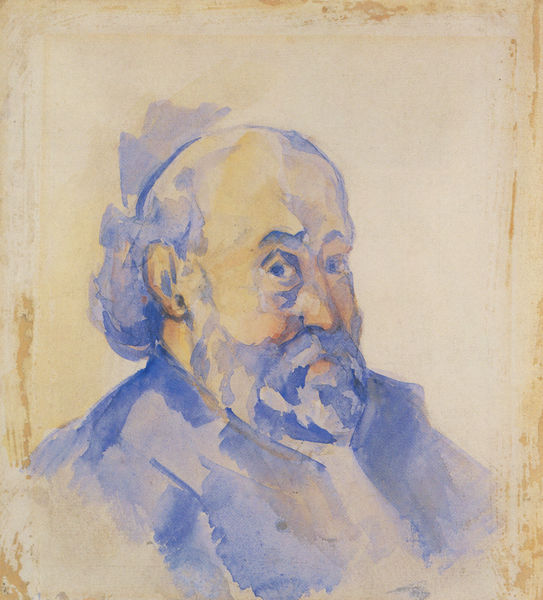
Titel: Portrait de l'artiste
Künstler: Paul Cézanne
Institution: Privatbesitz
Schlagwörter: blau, kopf, mann, schatten, wasser, weiß, aquarell, cezanne, gelb, impressionismus, ocker, braun, haar, hut, licht, nase, ohr, orange, skizze, stirn, zeichnung, blick, rot, beige, malerei, anzug, bart, hemd, jacke, mütze, augen, gesicht, kragen, leinen, rahmen, vollbart, bildnis, portrait, porträt, haare, mantel, augenbrauen, brustbild, kontrast, locken, ohren, rosa, schulter, deutschland, schnell, wangen, papier, alter mann, backen, farben, wasserfarbe, blue, hat, white, dick, face, gray, grey, hair, nose, painting, yellow, impressionistisch, ernst, brauen, glatze, lciht, brown, augenbraue, jackett, betrachter, unscharf, tusche, wasserfarben, proträt, kardinal, kranz, rosig, tinte, halbglatze, flecken, profile, selbstportrait, verschwommen, halbprofil, sad, dynamisch, paul cezanne, man, ear, head, water, auen, eyes, suit, paper, fragend, color, shadow, coat, mouth, sketch, beard, old man, jacket, person, clothes, vest, komplementärkontrast, gouache, watercolor, watercolour, art, bald, balding, ears, pastel, religion, eye, chest, figure, lips, shoulders, watercolors, asian, colour, paint, eyebrows, gelbstichig, tan, shirt, open, body, eyebrow, mustache, visage, serious, nackenhaar, kontrasr, portait, kein hintergrund, fragender blick, besonnen, awake, curious, friar, starring, fehlfarben, frowning, sideview, еррва, frar, minamalist, waterdamage